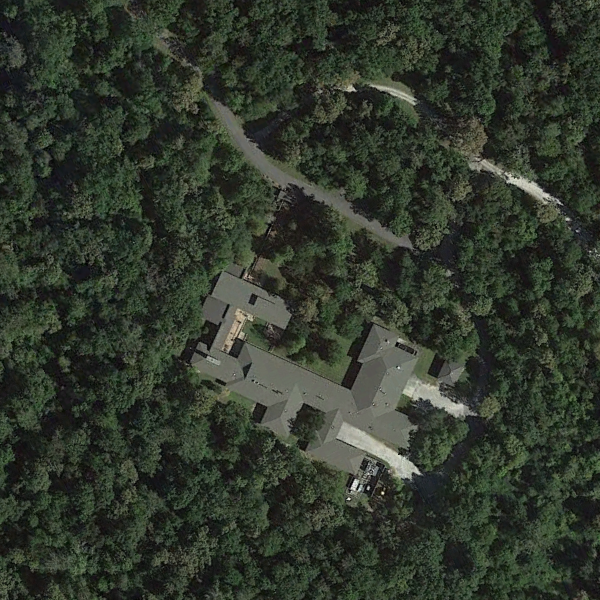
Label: SparseResidential